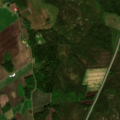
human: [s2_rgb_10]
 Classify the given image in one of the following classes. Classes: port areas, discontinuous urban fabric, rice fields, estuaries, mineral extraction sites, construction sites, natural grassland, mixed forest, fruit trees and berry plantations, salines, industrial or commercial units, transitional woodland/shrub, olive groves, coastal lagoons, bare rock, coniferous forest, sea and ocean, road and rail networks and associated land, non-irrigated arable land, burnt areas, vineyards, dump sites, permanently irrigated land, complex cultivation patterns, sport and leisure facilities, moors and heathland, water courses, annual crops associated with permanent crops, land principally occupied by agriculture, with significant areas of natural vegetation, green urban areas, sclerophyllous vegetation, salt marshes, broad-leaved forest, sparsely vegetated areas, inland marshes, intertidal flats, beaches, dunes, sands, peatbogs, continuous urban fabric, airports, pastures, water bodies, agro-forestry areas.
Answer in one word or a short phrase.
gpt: non-irrigated arable land, land principally occupied by agriculture, with significant areas of natural vegetation, coniferous forest, transitional woodland/shrub